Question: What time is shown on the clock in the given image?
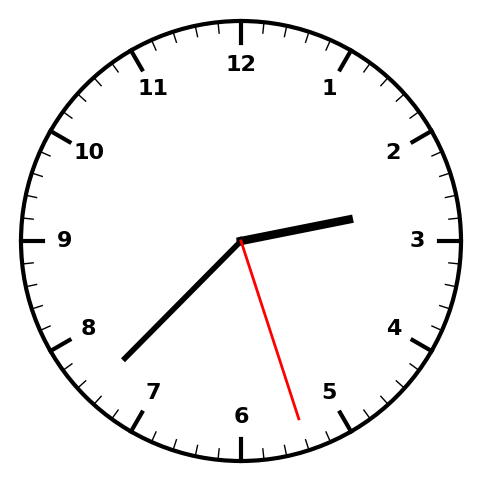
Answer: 02:37:27